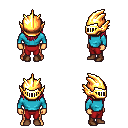
a pixel art fantasy rpg character, male body template, human, tanned skin, teal long-sleeve shirt, red pants, ruby red long hairstyle, gold helm, brown shoes, four views (front, back, left, right), 2x2 character sprite sheet, small pixel art, hard edges, no anti-aliasing